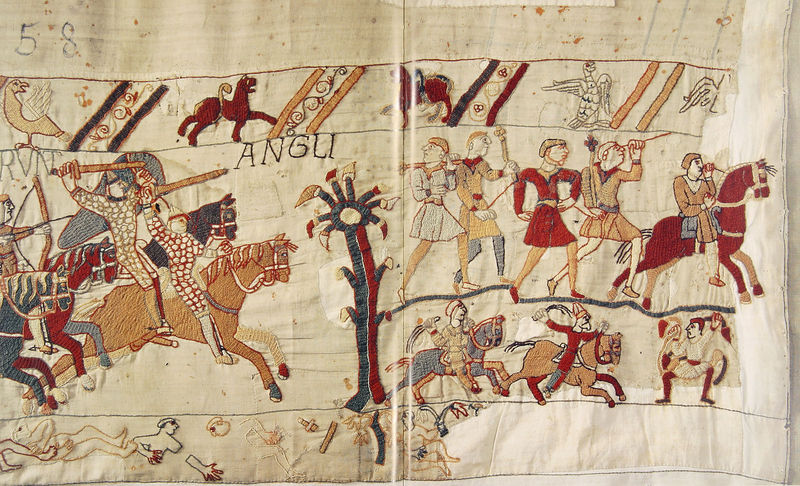
Titel: Teppich von Bayeux
Institution: Bayeux, Städtisches Museum
Schlagwörter: adler, angriff, baum, blau, falke, hand, kampf, kopf, kämpfer, mann, vogel, fluss, menschen, braun, frankreich, köpfe, männer, rot, tier, tiere, tuch, ornament, teppich, arm, leinen, mensch, tod, tot, hände, vögel, stickerei, stoff, paar, instrumente, musiker, england, seide, pferd, pferde, reiter, bogen, krieg, schlacht, soldaten, bordüre, wandteppich, palme, flucht, schild, druck, schwert, schwerter, waffen, tote, verletzte, fliehen, flüchten, leinwand, ritter, feldzug, kämpfen, rüstung, braum, kampfszene, mittelalter, krieger, romanik, tapisserie, kreuzzug, löwe, gestickt, textil, pfeil, wandbehang, baumwolle, gefecht, peitschen, genäht, karolingisch, schweter, leichenteile, grossbritannien, sodaten, großbritanien, 58, bayeux, angli, 1058, 1066, angelsachsen